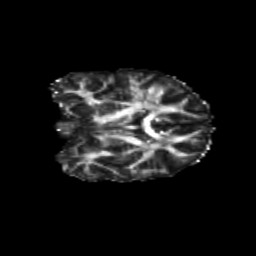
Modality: FA
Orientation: coronal
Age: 9
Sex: female
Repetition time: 9.512 s
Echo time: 0.089 s